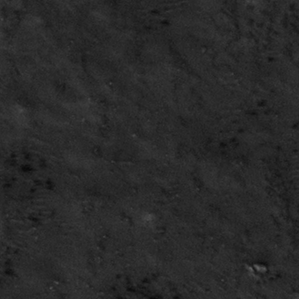
Label: frost